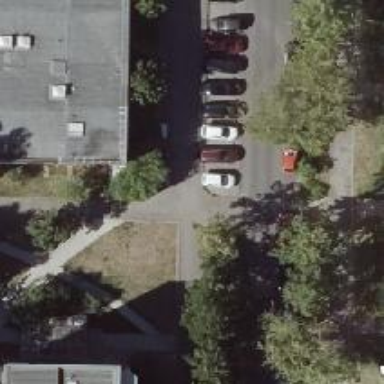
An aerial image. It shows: Sidewalk along the footway.